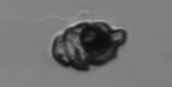
Label: Proterythropsis